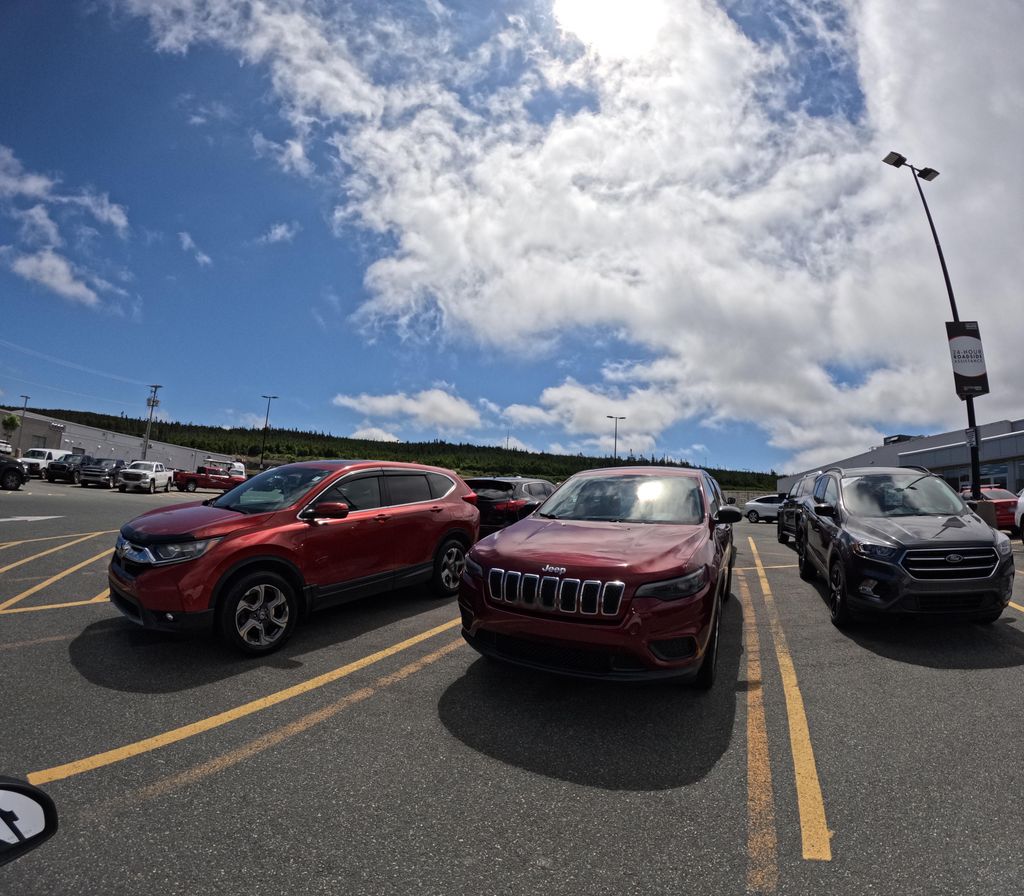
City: st_johns